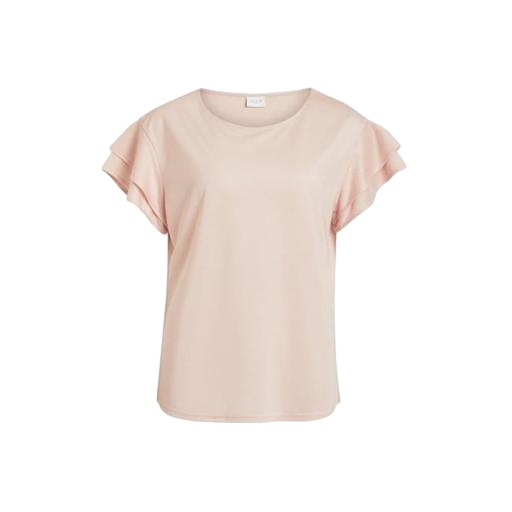
pink flutter-sleeve top, pink clay tee, pink ruffled short-sleeve blouse, white background